Group 1:
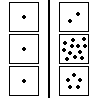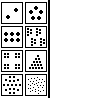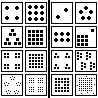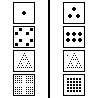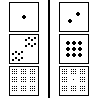
Group 2:
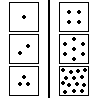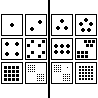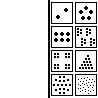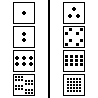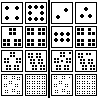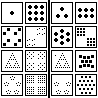
Rule separating the two groups: "___th powers vs. other numbers" vs. other solution.
Author: Aaron David Fairbanks